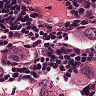
Metastatic tissue present: yes